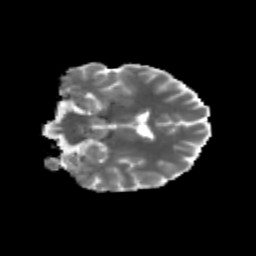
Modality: MD
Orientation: coronal
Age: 21
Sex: male
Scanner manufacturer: siemens
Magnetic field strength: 3 T
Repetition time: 3.5 s
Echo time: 0.125 s